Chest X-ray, AP view. Patient: 34 years old, sex M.
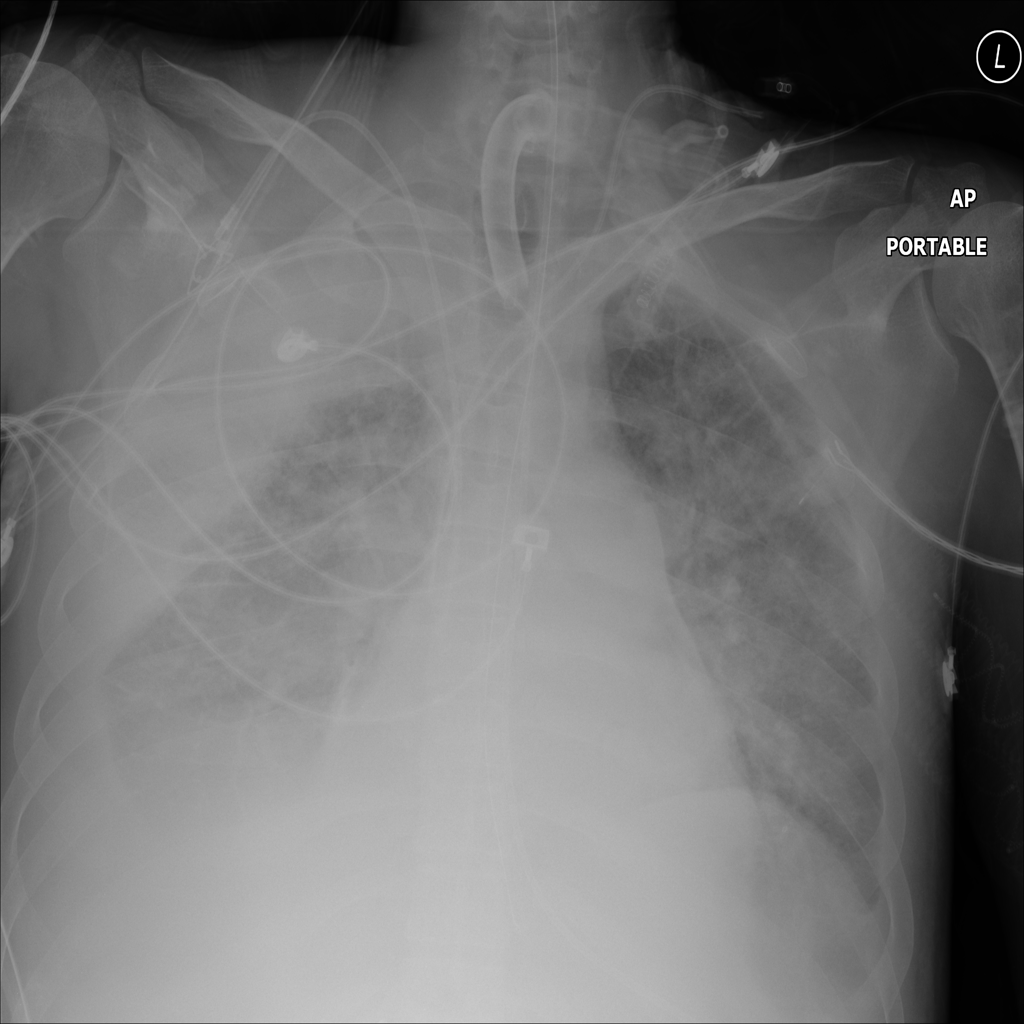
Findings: Edema, Pleural_Thickening